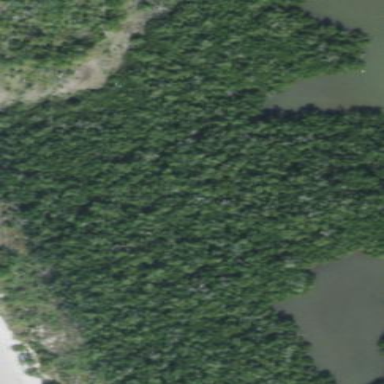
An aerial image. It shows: Wetland area dominated by mangroves.